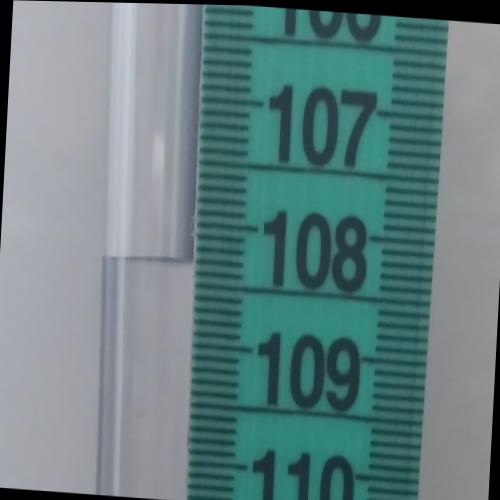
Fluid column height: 108.3 cm